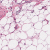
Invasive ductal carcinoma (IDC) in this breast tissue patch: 0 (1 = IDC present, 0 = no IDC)